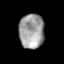
Tissue: prostate
Cell type: Myeloid cells
Senescence score: 0.3596
Nuclear area (px): 846
Mean DAPI intensity: 157.086